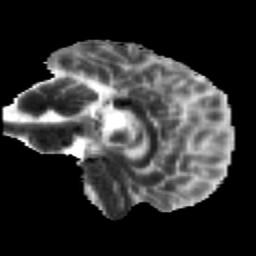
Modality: MD
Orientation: sagittal
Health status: healthy
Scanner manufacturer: siemens
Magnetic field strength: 3 T
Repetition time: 12 s
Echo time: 0.092 s